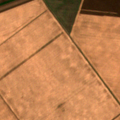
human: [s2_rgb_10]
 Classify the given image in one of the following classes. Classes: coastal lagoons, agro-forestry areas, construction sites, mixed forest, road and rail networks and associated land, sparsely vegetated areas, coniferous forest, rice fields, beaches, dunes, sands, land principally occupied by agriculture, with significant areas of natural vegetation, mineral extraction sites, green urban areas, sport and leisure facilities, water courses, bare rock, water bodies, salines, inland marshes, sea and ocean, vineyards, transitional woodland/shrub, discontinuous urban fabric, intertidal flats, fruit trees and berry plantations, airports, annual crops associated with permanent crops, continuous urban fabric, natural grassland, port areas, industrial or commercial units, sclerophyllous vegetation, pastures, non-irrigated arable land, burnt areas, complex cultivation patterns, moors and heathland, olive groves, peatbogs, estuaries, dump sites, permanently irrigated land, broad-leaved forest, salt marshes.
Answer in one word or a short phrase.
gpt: non-irrigated arable land